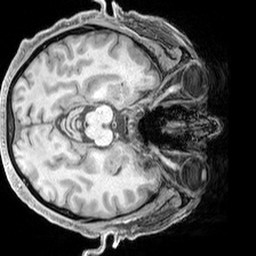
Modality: T1w
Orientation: axial
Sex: male
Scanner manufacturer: siemens
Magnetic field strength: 3 T
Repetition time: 2.3 s
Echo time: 0.00226 s